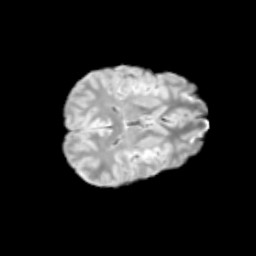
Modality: T2w
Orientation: axial
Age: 13
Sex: male
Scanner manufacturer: siemens
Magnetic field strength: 3 T
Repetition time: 3.8 s
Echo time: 0.07 s